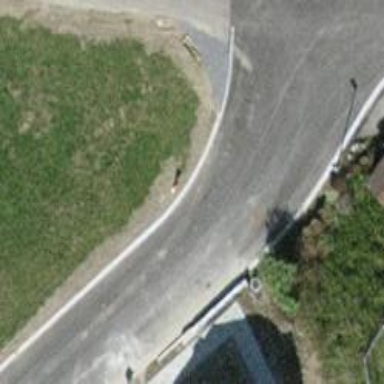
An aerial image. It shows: Residential road with asphalt surface.